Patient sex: M
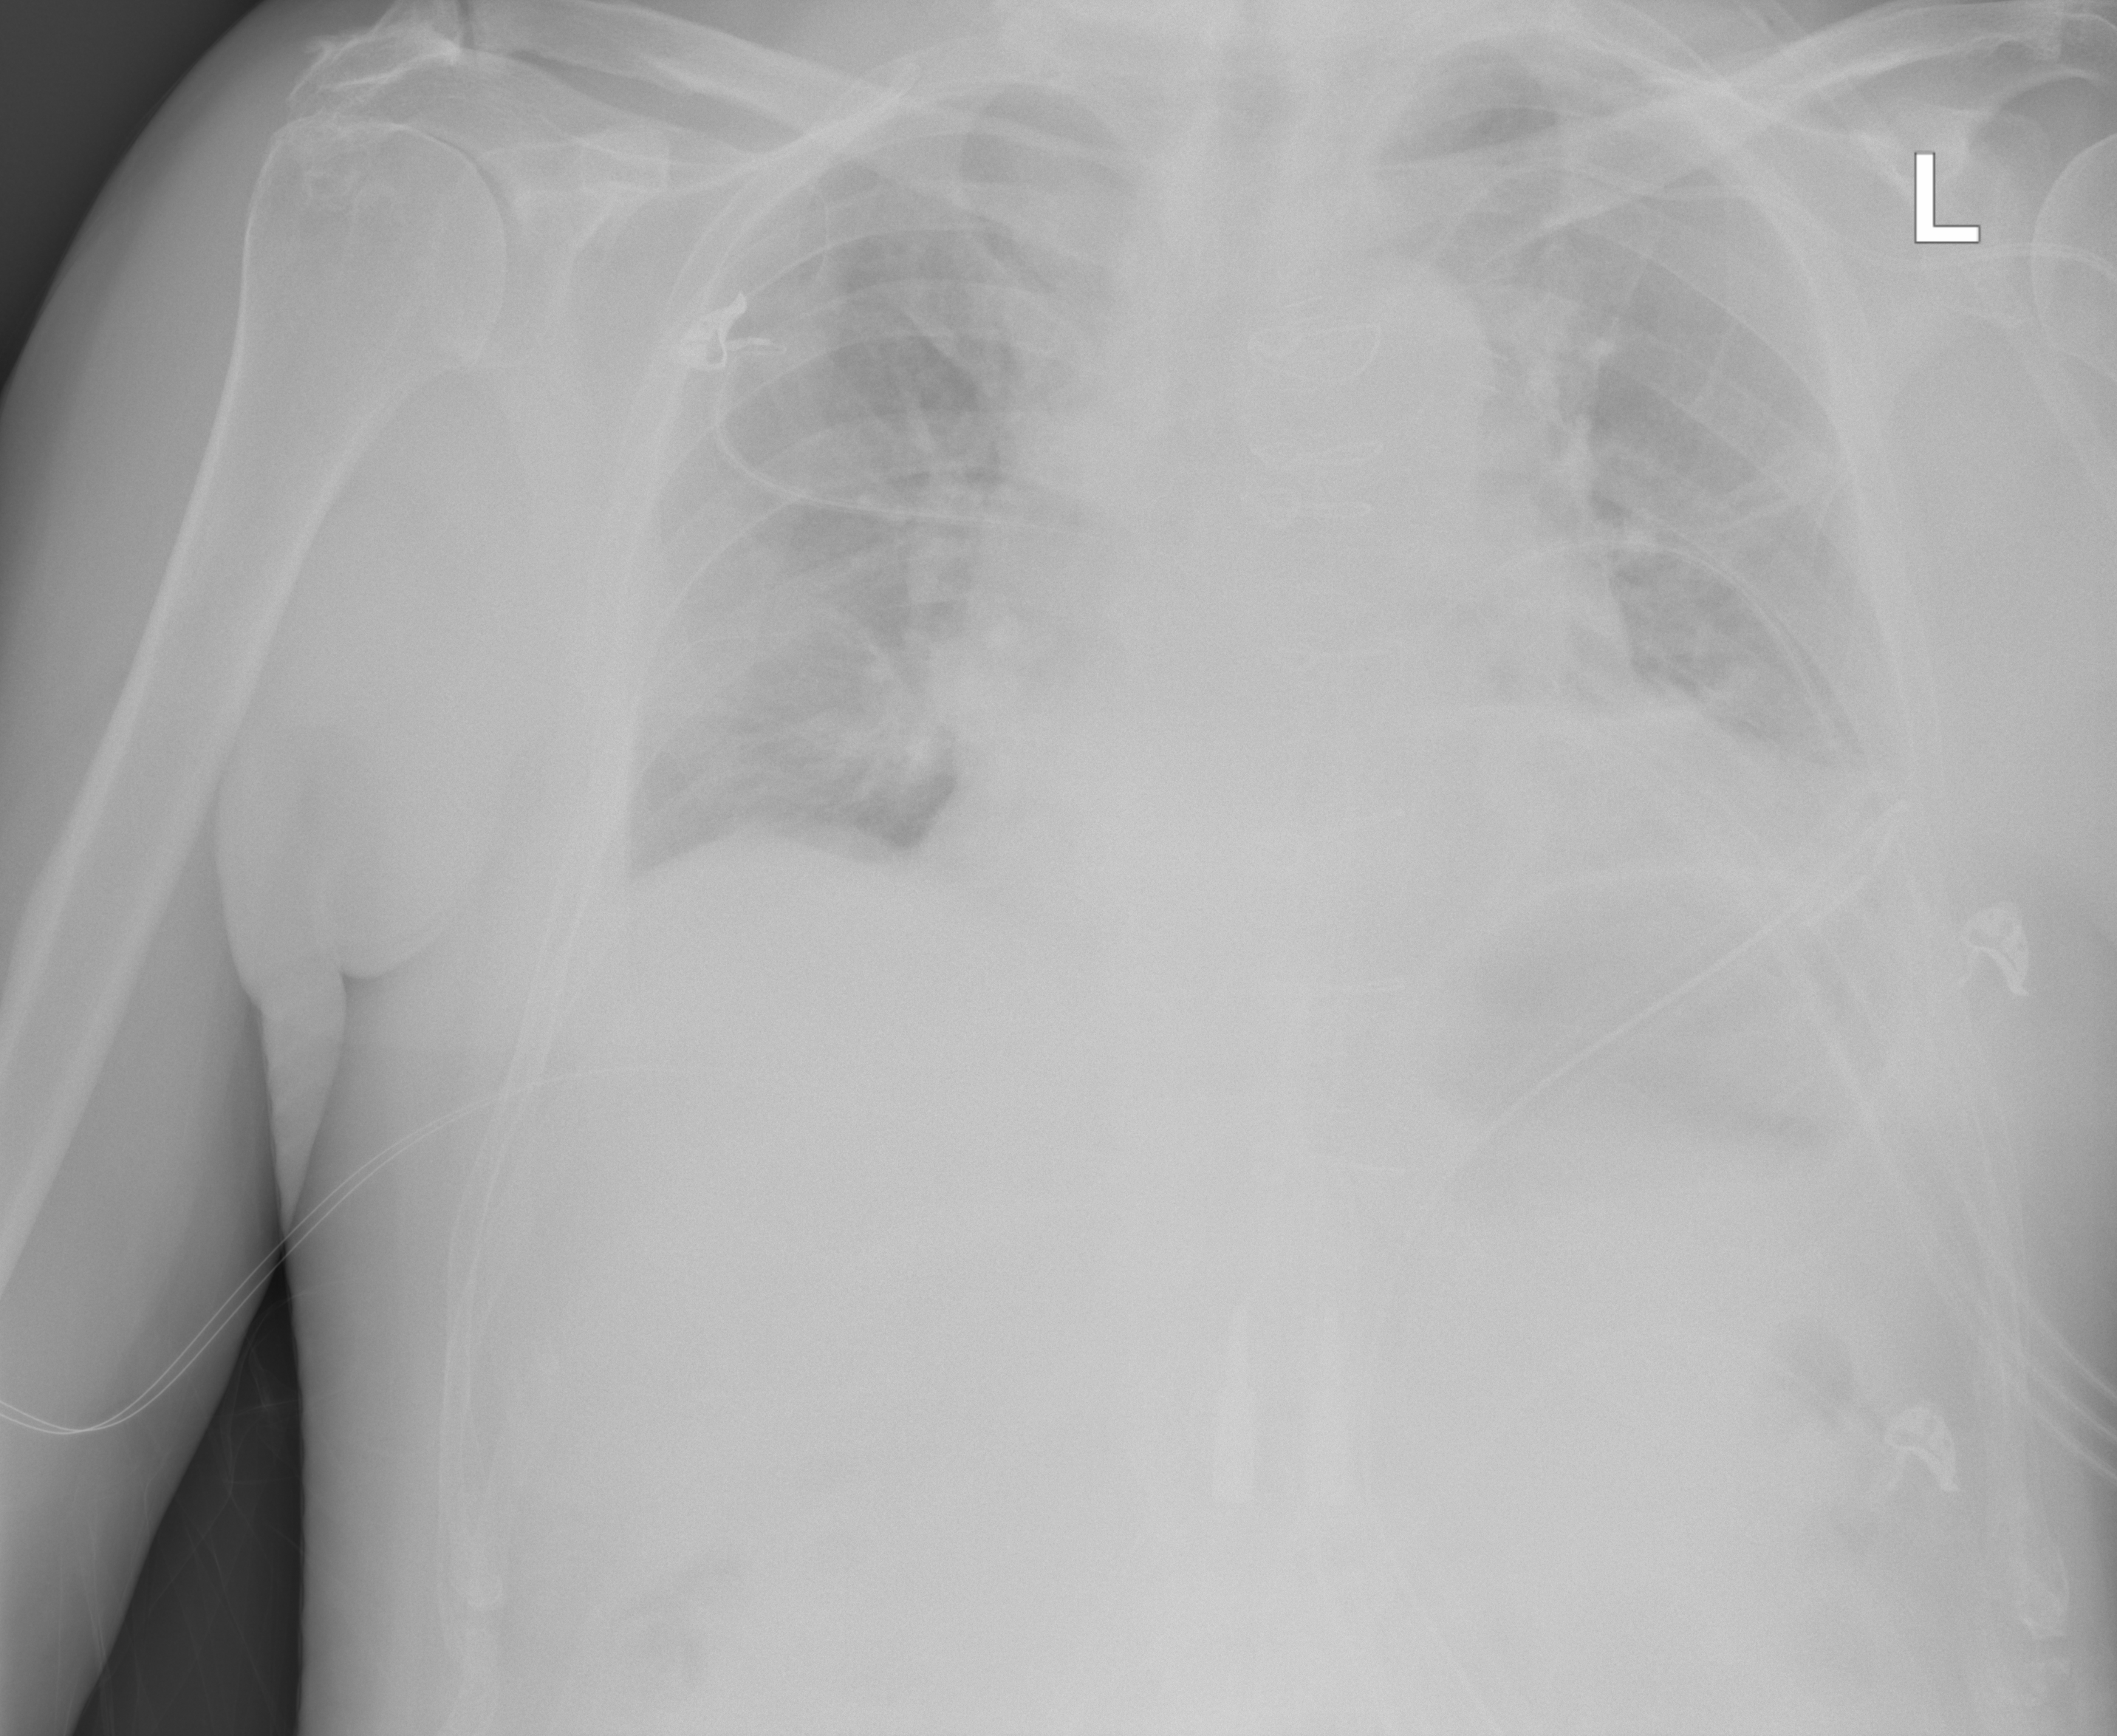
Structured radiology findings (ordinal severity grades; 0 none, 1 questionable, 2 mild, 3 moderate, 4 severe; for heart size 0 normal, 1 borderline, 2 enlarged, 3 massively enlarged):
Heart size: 2
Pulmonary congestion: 2
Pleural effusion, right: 2
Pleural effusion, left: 2
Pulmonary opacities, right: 0
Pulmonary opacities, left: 0
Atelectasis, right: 2
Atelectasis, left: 2